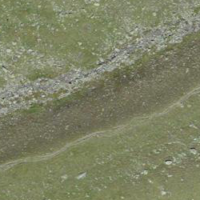
EUNIS habitat code: 26
Species observed at this site:
Oenanthe oenanthe